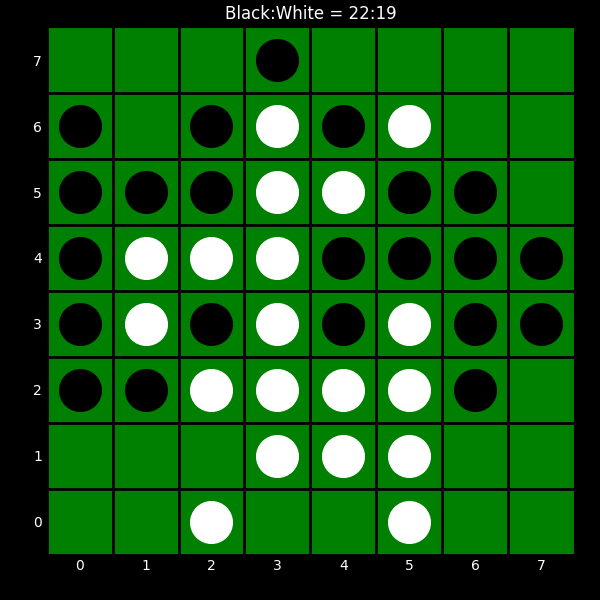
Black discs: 22
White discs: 19